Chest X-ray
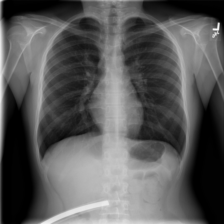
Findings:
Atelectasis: negative
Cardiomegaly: negative
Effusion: negative
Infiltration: negative
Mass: negative
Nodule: negative
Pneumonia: negative
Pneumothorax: negative
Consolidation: negative
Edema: negative
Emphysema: negative
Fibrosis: negative
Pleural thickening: negative
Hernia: negative